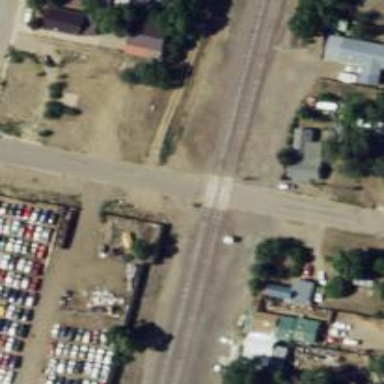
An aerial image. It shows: Railway siding for service.